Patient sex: M
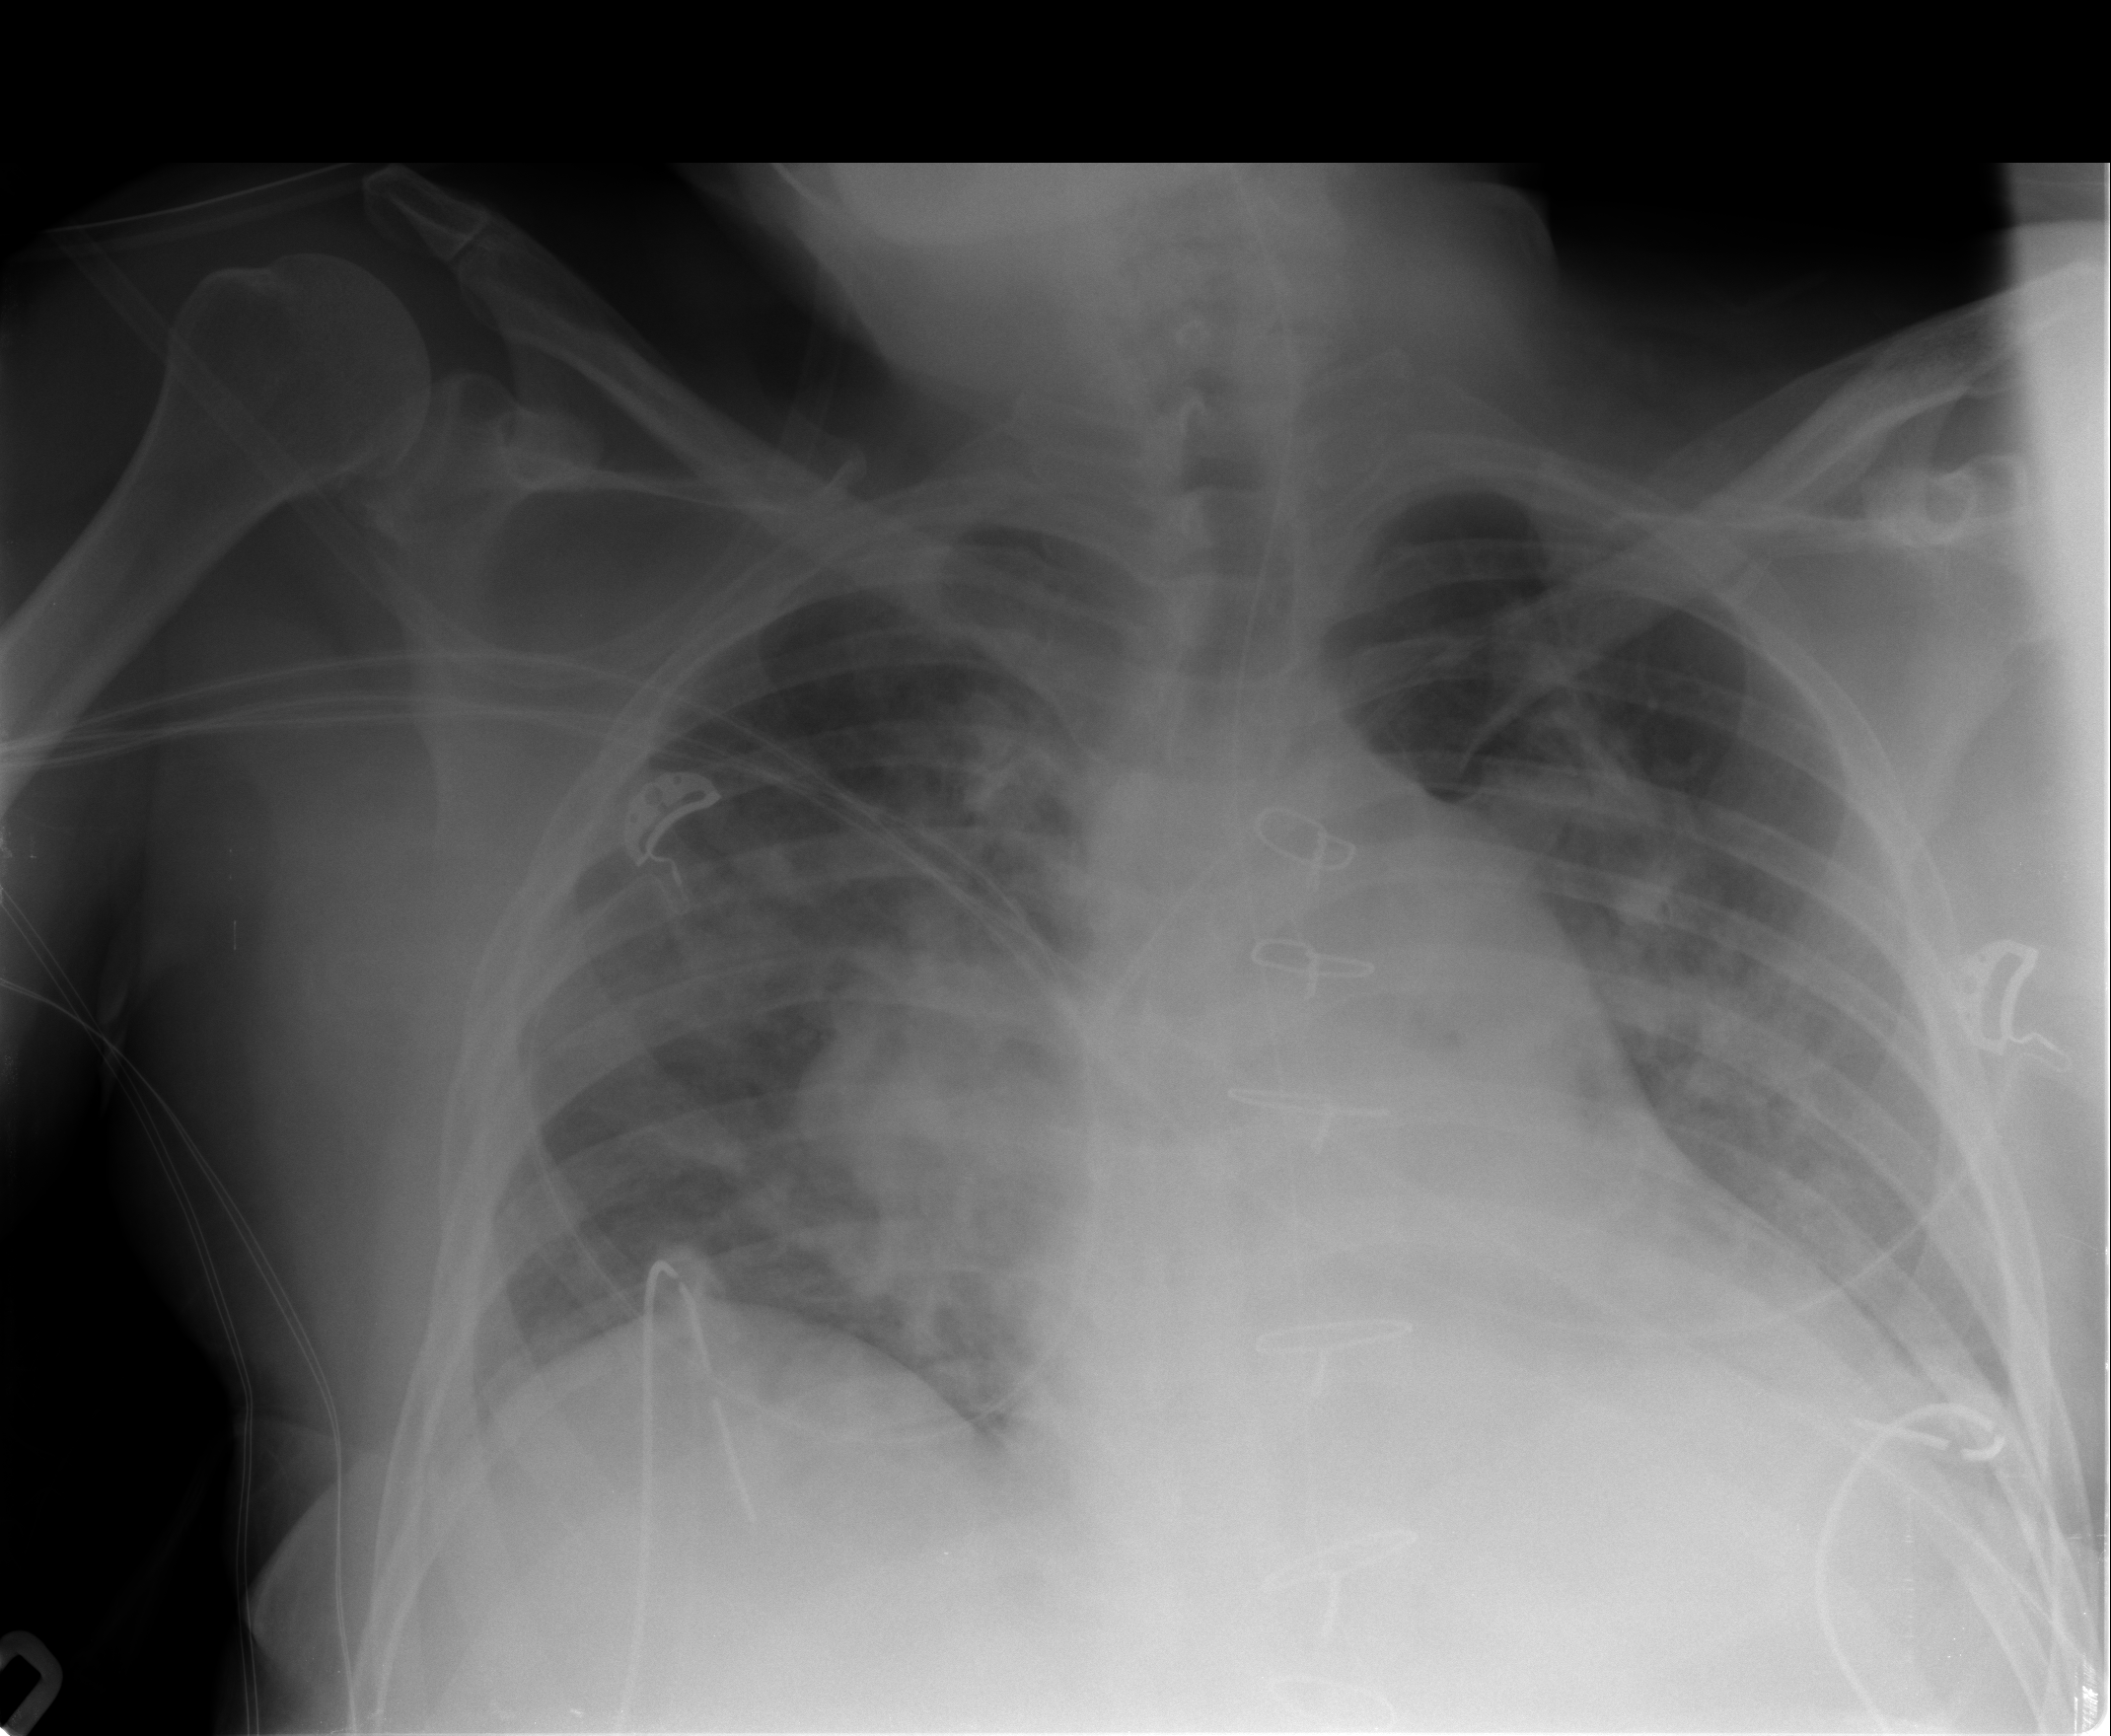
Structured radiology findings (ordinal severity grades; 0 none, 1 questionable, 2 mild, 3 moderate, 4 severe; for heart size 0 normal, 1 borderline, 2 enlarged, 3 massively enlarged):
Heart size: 2
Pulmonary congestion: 2
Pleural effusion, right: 0
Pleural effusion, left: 1
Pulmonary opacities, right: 2
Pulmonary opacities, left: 1
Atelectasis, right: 2
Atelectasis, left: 2